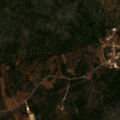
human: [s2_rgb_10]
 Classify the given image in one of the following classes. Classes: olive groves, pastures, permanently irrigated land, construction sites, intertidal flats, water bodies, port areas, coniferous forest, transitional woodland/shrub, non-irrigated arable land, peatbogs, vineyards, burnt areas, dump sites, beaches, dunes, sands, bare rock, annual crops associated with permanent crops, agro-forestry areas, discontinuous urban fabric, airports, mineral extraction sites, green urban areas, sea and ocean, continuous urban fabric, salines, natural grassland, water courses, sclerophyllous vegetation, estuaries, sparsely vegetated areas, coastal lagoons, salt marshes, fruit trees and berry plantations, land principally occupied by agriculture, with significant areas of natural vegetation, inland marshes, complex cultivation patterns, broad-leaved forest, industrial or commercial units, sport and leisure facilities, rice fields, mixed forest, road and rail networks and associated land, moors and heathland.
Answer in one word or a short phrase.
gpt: olive groves, land principally occupied by agriculture, with significant areas of natural vegetation, mixed forest, moors and heathland, sclerophyllous vegetation, transitional woodland/shrub